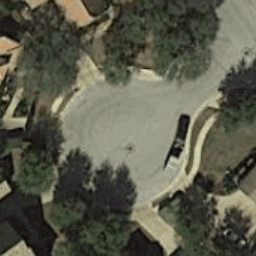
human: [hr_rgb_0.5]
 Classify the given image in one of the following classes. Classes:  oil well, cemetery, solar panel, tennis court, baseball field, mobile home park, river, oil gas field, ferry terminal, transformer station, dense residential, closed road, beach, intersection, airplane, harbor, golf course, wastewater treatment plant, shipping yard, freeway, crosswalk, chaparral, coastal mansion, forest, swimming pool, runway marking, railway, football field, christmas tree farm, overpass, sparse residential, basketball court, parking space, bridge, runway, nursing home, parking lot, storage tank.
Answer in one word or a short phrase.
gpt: closed road